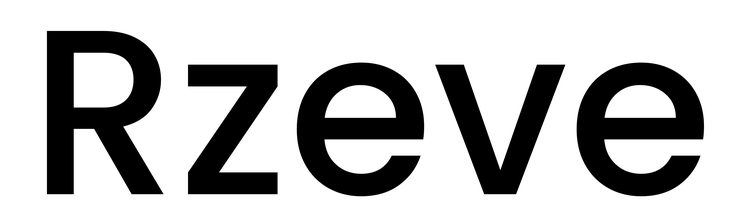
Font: Poppins-Medium